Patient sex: M
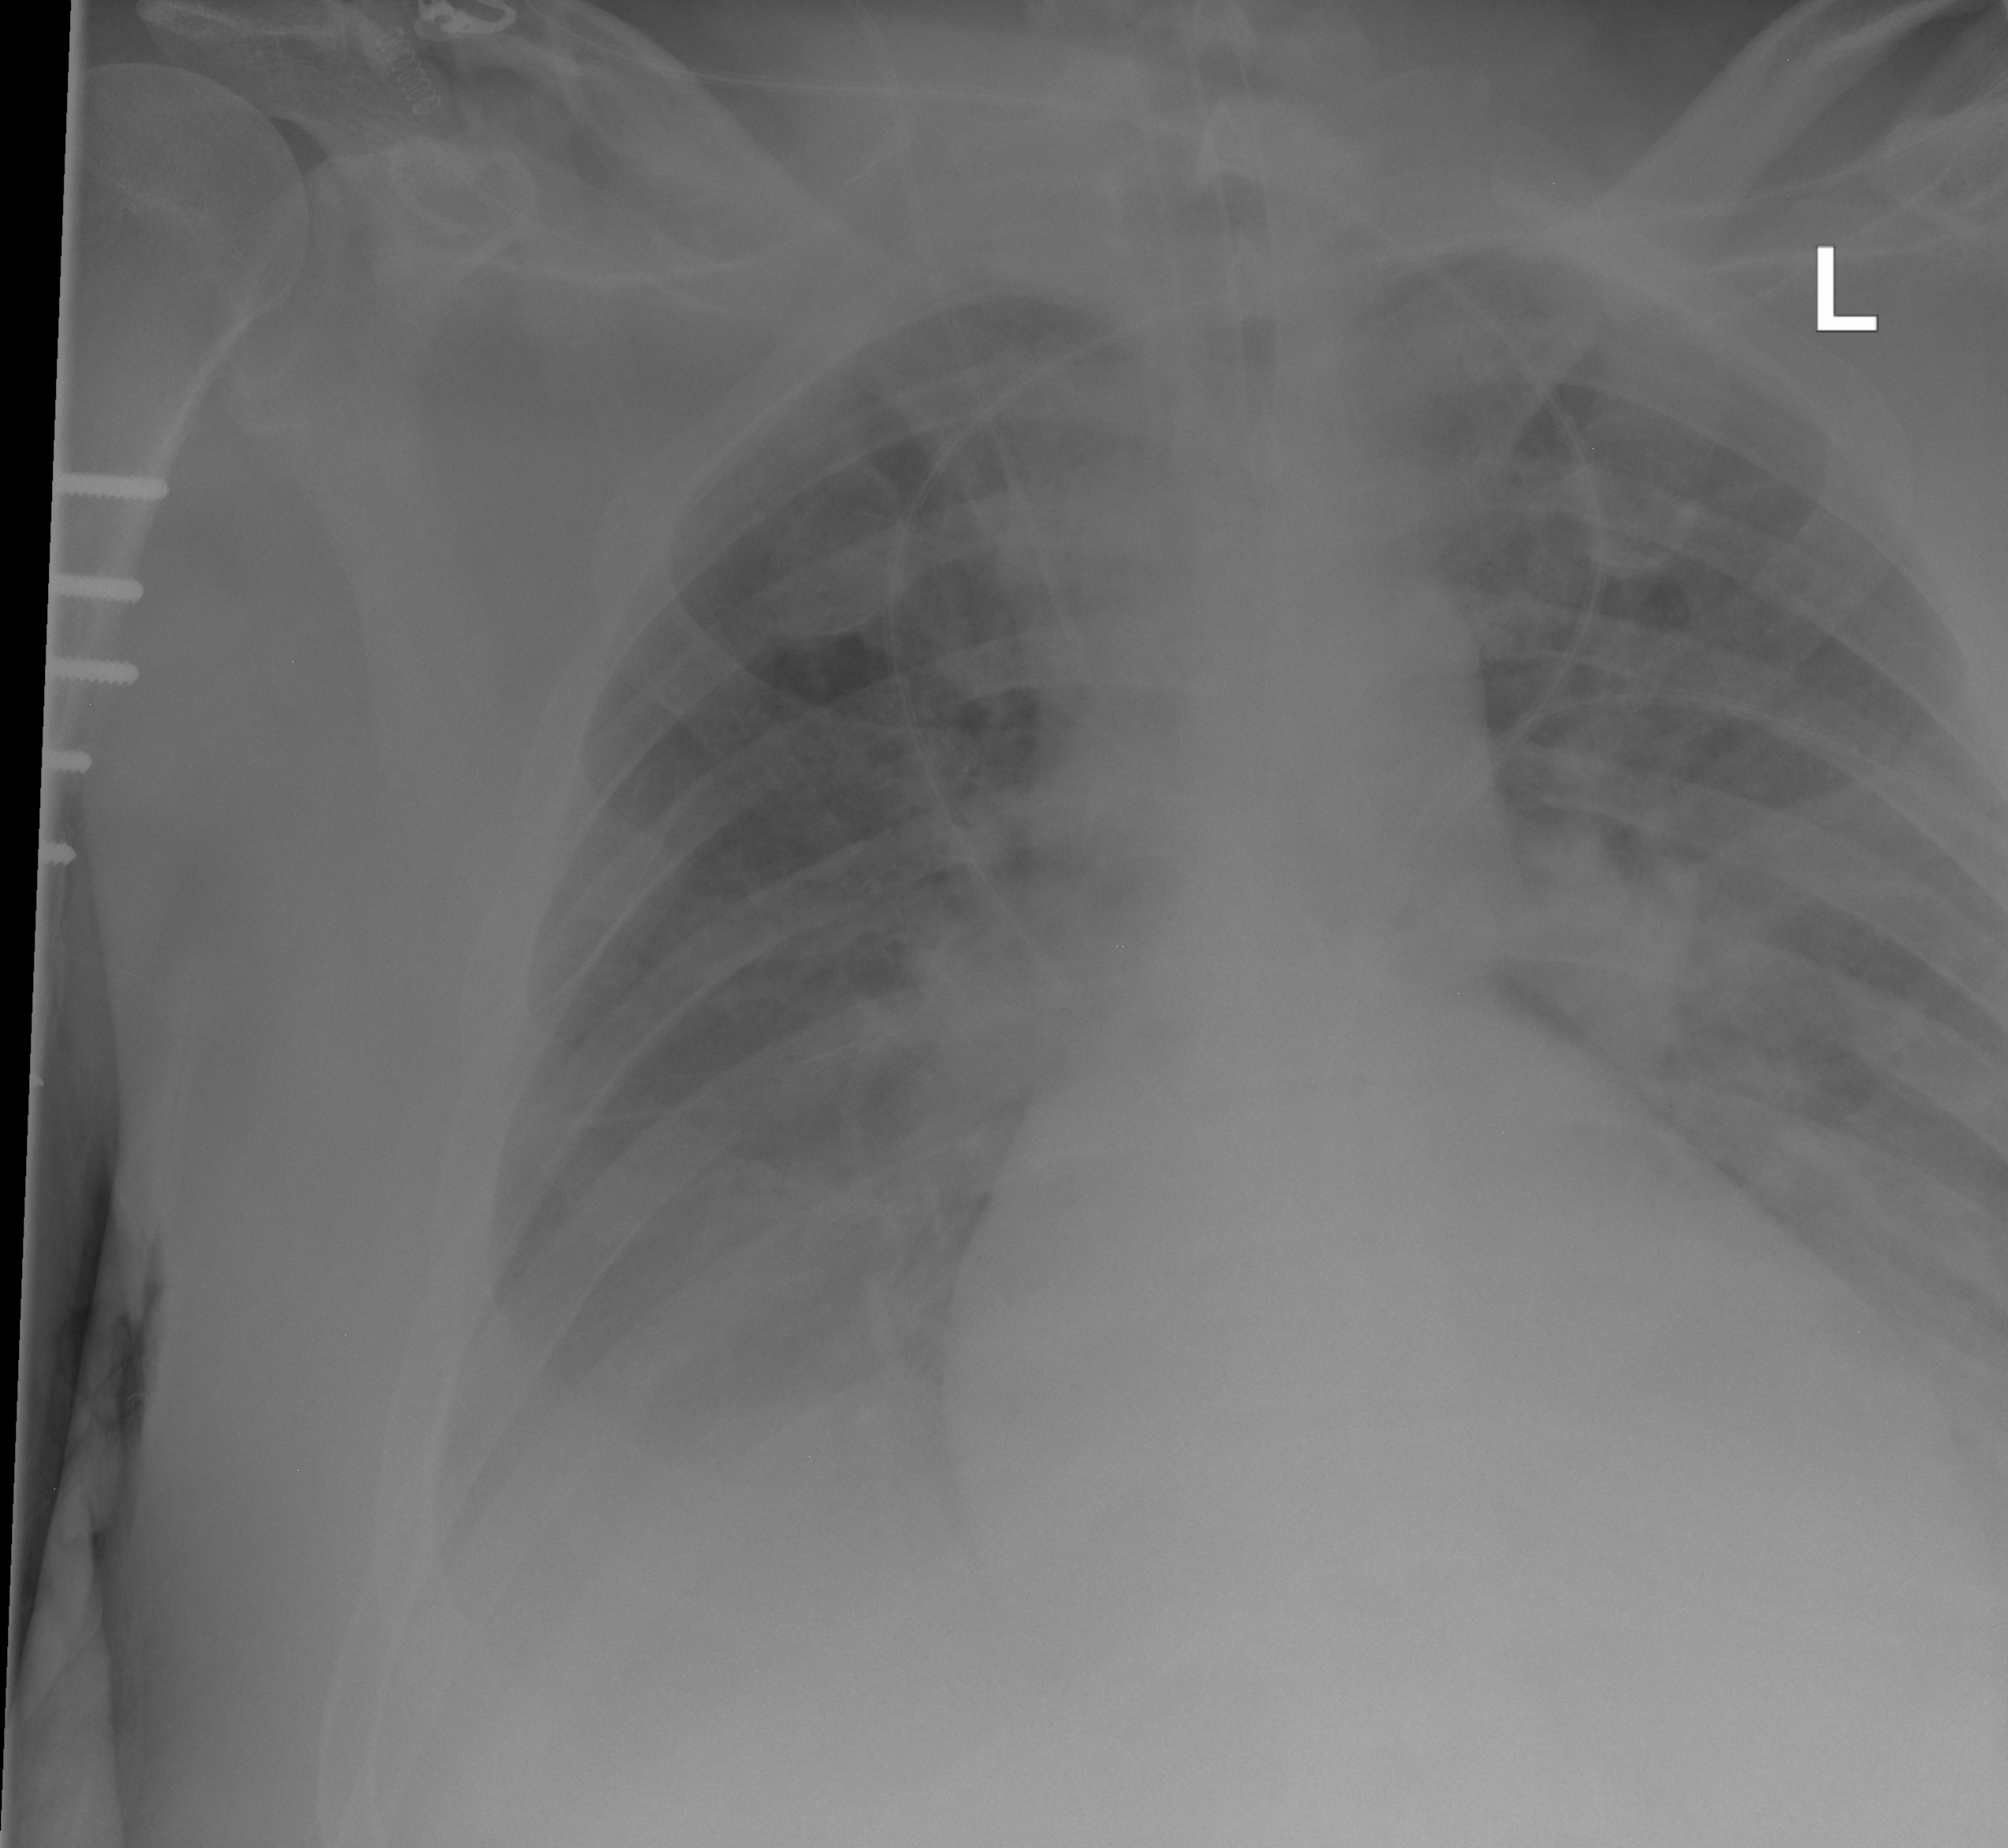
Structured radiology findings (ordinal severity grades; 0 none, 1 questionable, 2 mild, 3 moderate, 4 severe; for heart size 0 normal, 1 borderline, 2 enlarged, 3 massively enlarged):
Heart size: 2
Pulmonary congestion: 2
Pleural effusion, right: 2
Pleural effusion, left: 1
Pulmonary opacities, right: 1
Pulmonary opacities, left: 1
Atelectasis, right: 2
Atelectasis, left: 2